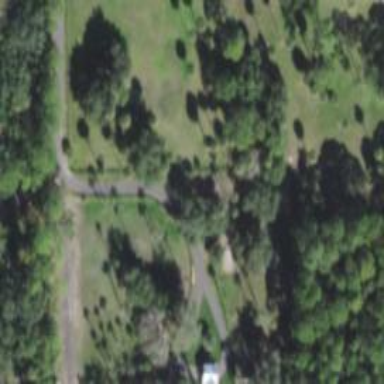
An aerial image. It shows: Driveway.